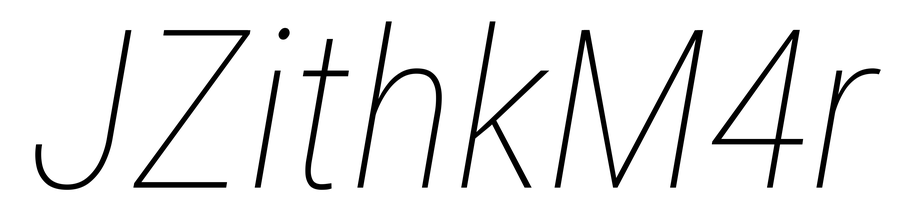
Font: Roboto-Italic_Condensed_Thin_Italic